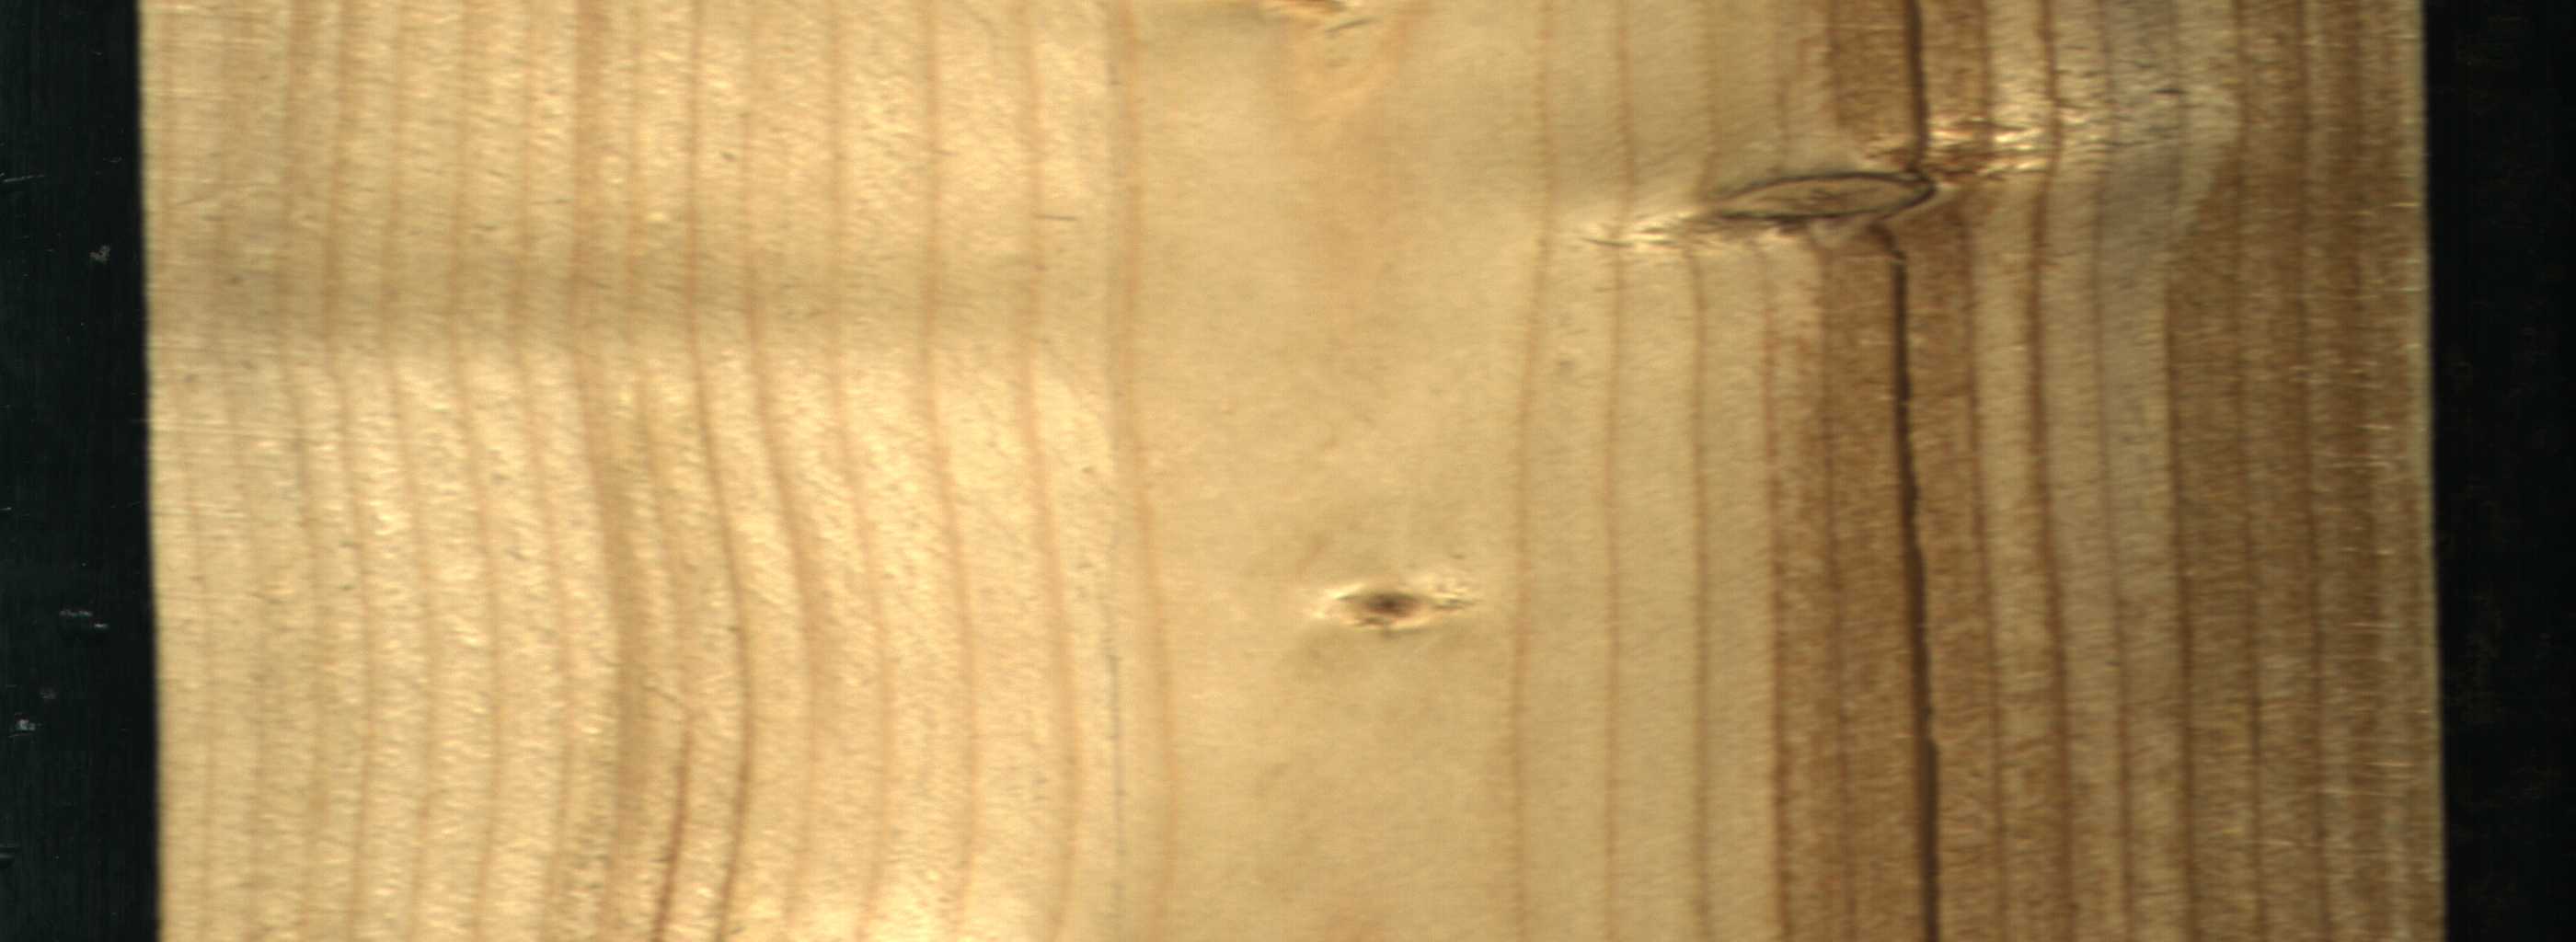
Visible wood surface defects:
Dead_Knot
Live_Knot